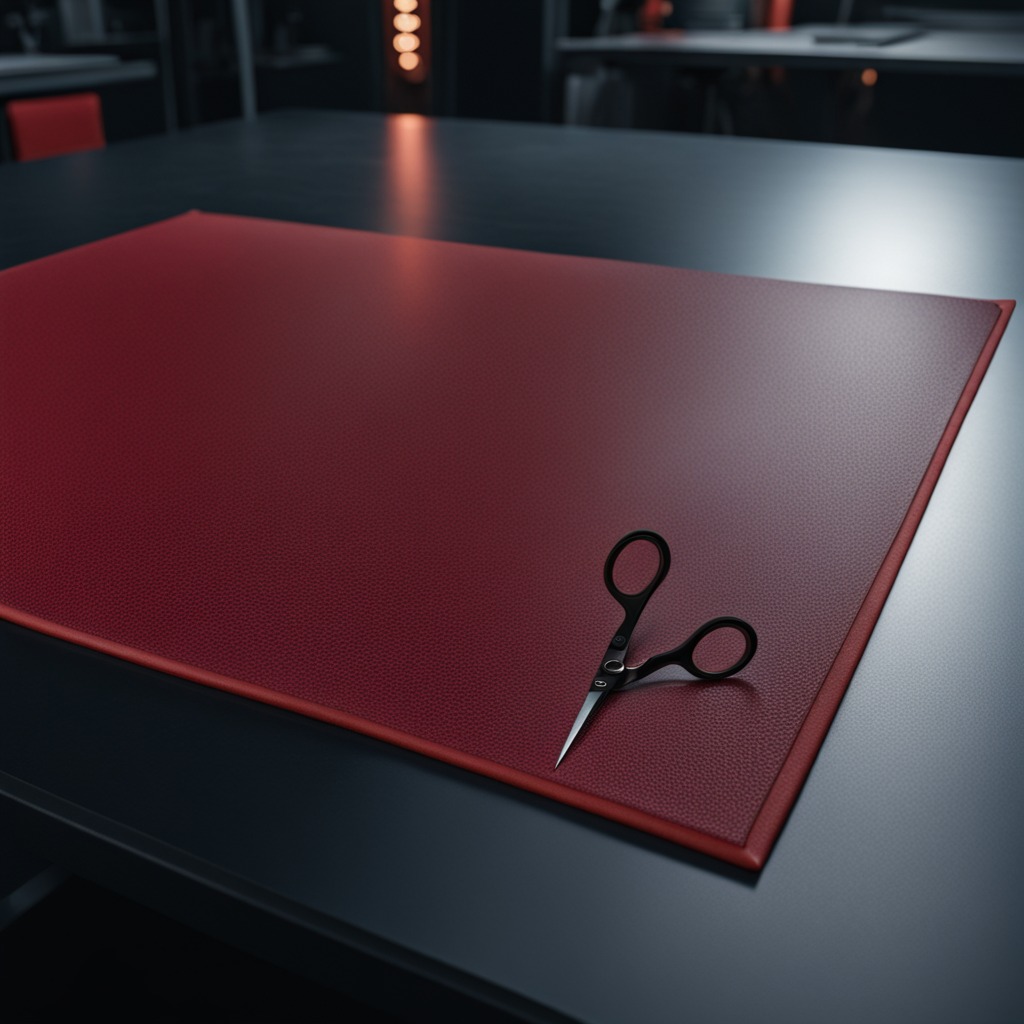
A scissor lying on a clean granite tabletop covered with a red rubber mat inside a workshop at night dim ambient light soft shadows worn but beneath the mat